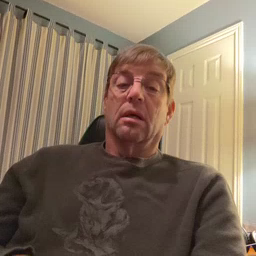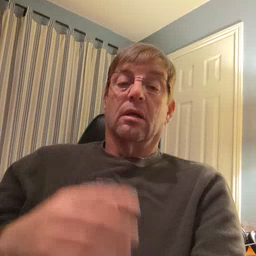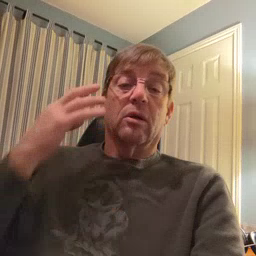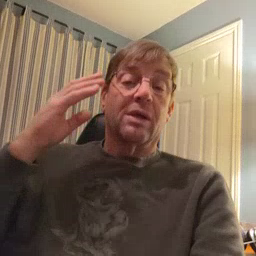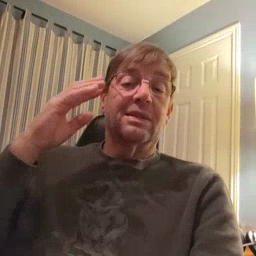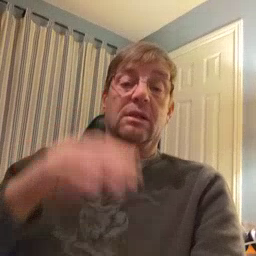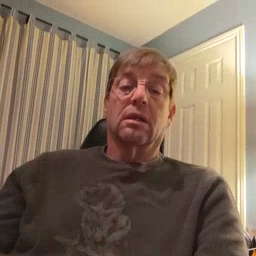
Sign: noisy